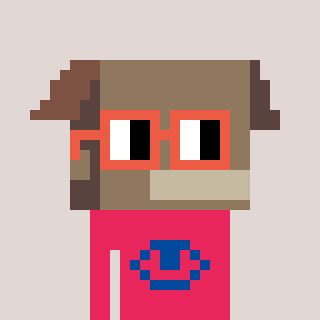
a pixel art character with square orange glasses, a box-shaped head and a redpinkish-colored body on a warm background